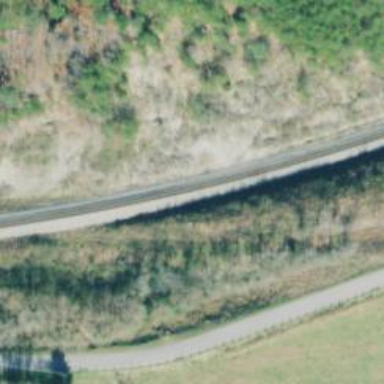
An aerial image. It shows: Railway track.